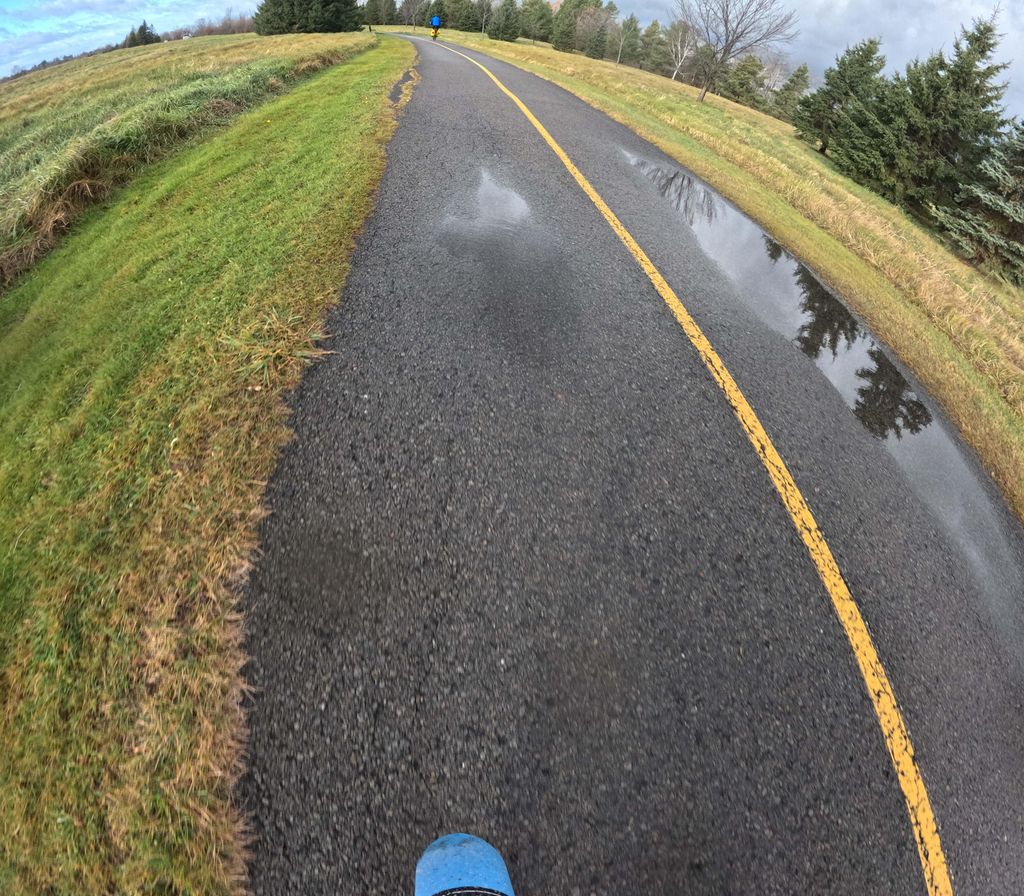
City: ottawa-gatineau